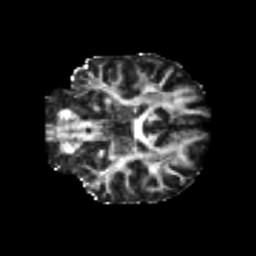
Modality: FA
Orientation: coronal
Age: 19
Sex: male
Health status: healthy
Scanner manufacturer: philips
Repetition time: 7.391 s
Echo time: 0.08599 s